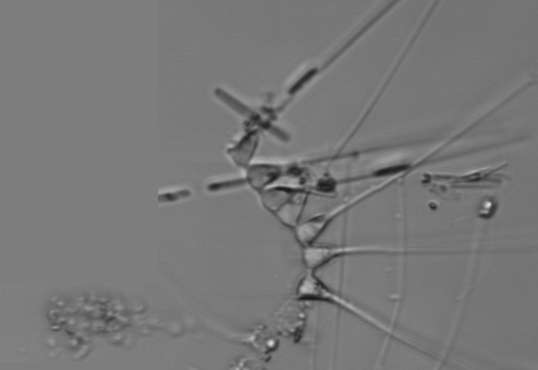
Label: Asterionellopsis_glacialis